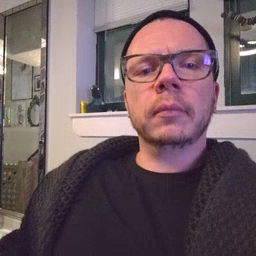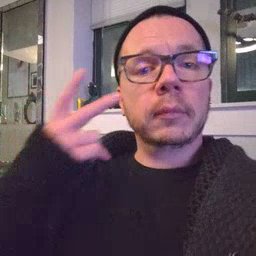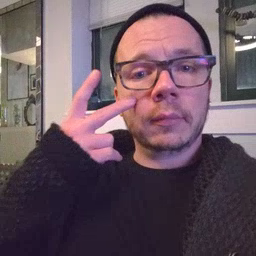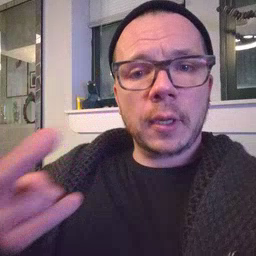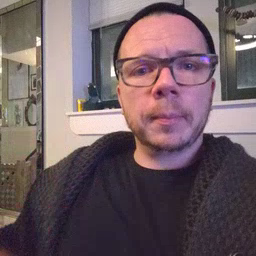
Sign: see